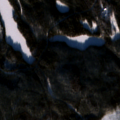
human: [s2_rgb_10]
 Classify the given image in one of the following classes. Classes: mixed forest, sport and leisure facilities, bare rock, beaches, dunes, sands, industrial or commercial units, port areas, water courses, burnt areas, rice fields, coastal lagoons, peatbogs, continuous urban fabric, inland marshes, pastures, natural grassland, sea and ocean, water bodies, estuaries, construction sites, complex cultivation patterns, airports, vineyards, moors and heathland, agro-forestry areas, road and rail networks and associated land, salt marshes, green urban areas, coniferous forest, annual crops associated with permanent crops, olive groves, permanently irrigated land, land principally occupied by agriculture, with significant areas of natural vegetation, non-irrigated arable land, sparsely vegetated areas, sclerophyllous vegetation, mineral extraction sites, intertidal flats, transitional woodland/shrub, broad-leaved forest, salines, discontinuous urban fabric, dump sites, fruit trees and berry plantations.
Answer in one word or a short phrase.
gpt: coniferous forest, mixed forest, water bodies